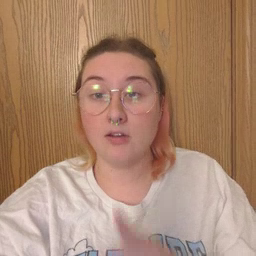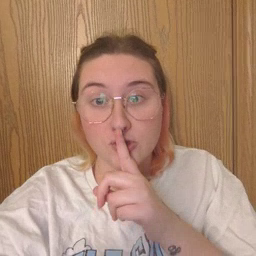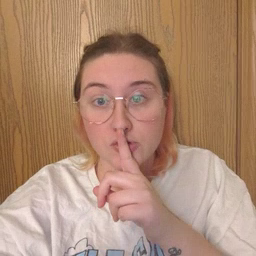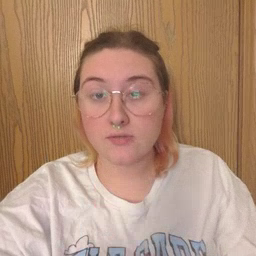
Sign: shhh